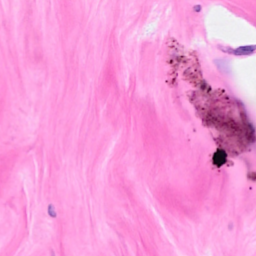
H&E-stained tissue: Breast